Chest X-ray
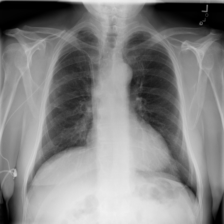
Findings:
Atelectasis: negative
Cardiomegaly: negative
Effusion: negative
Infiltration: negative
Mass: negative
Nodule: negative
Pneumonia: negative
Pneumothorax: negative
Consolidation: negative
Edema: negative
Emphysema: negative
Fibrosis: negative
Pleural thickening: negative
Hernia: negative